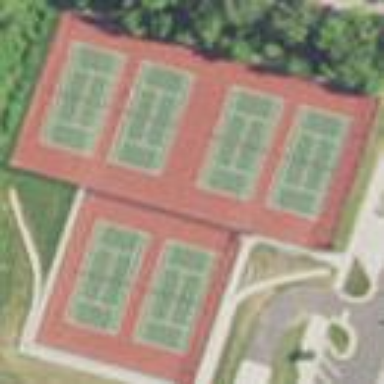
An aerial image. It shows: Tennis court on the leisure land pitch.